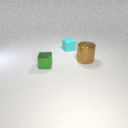
small green metal cube in front of large brown metal cylinder